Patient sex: F
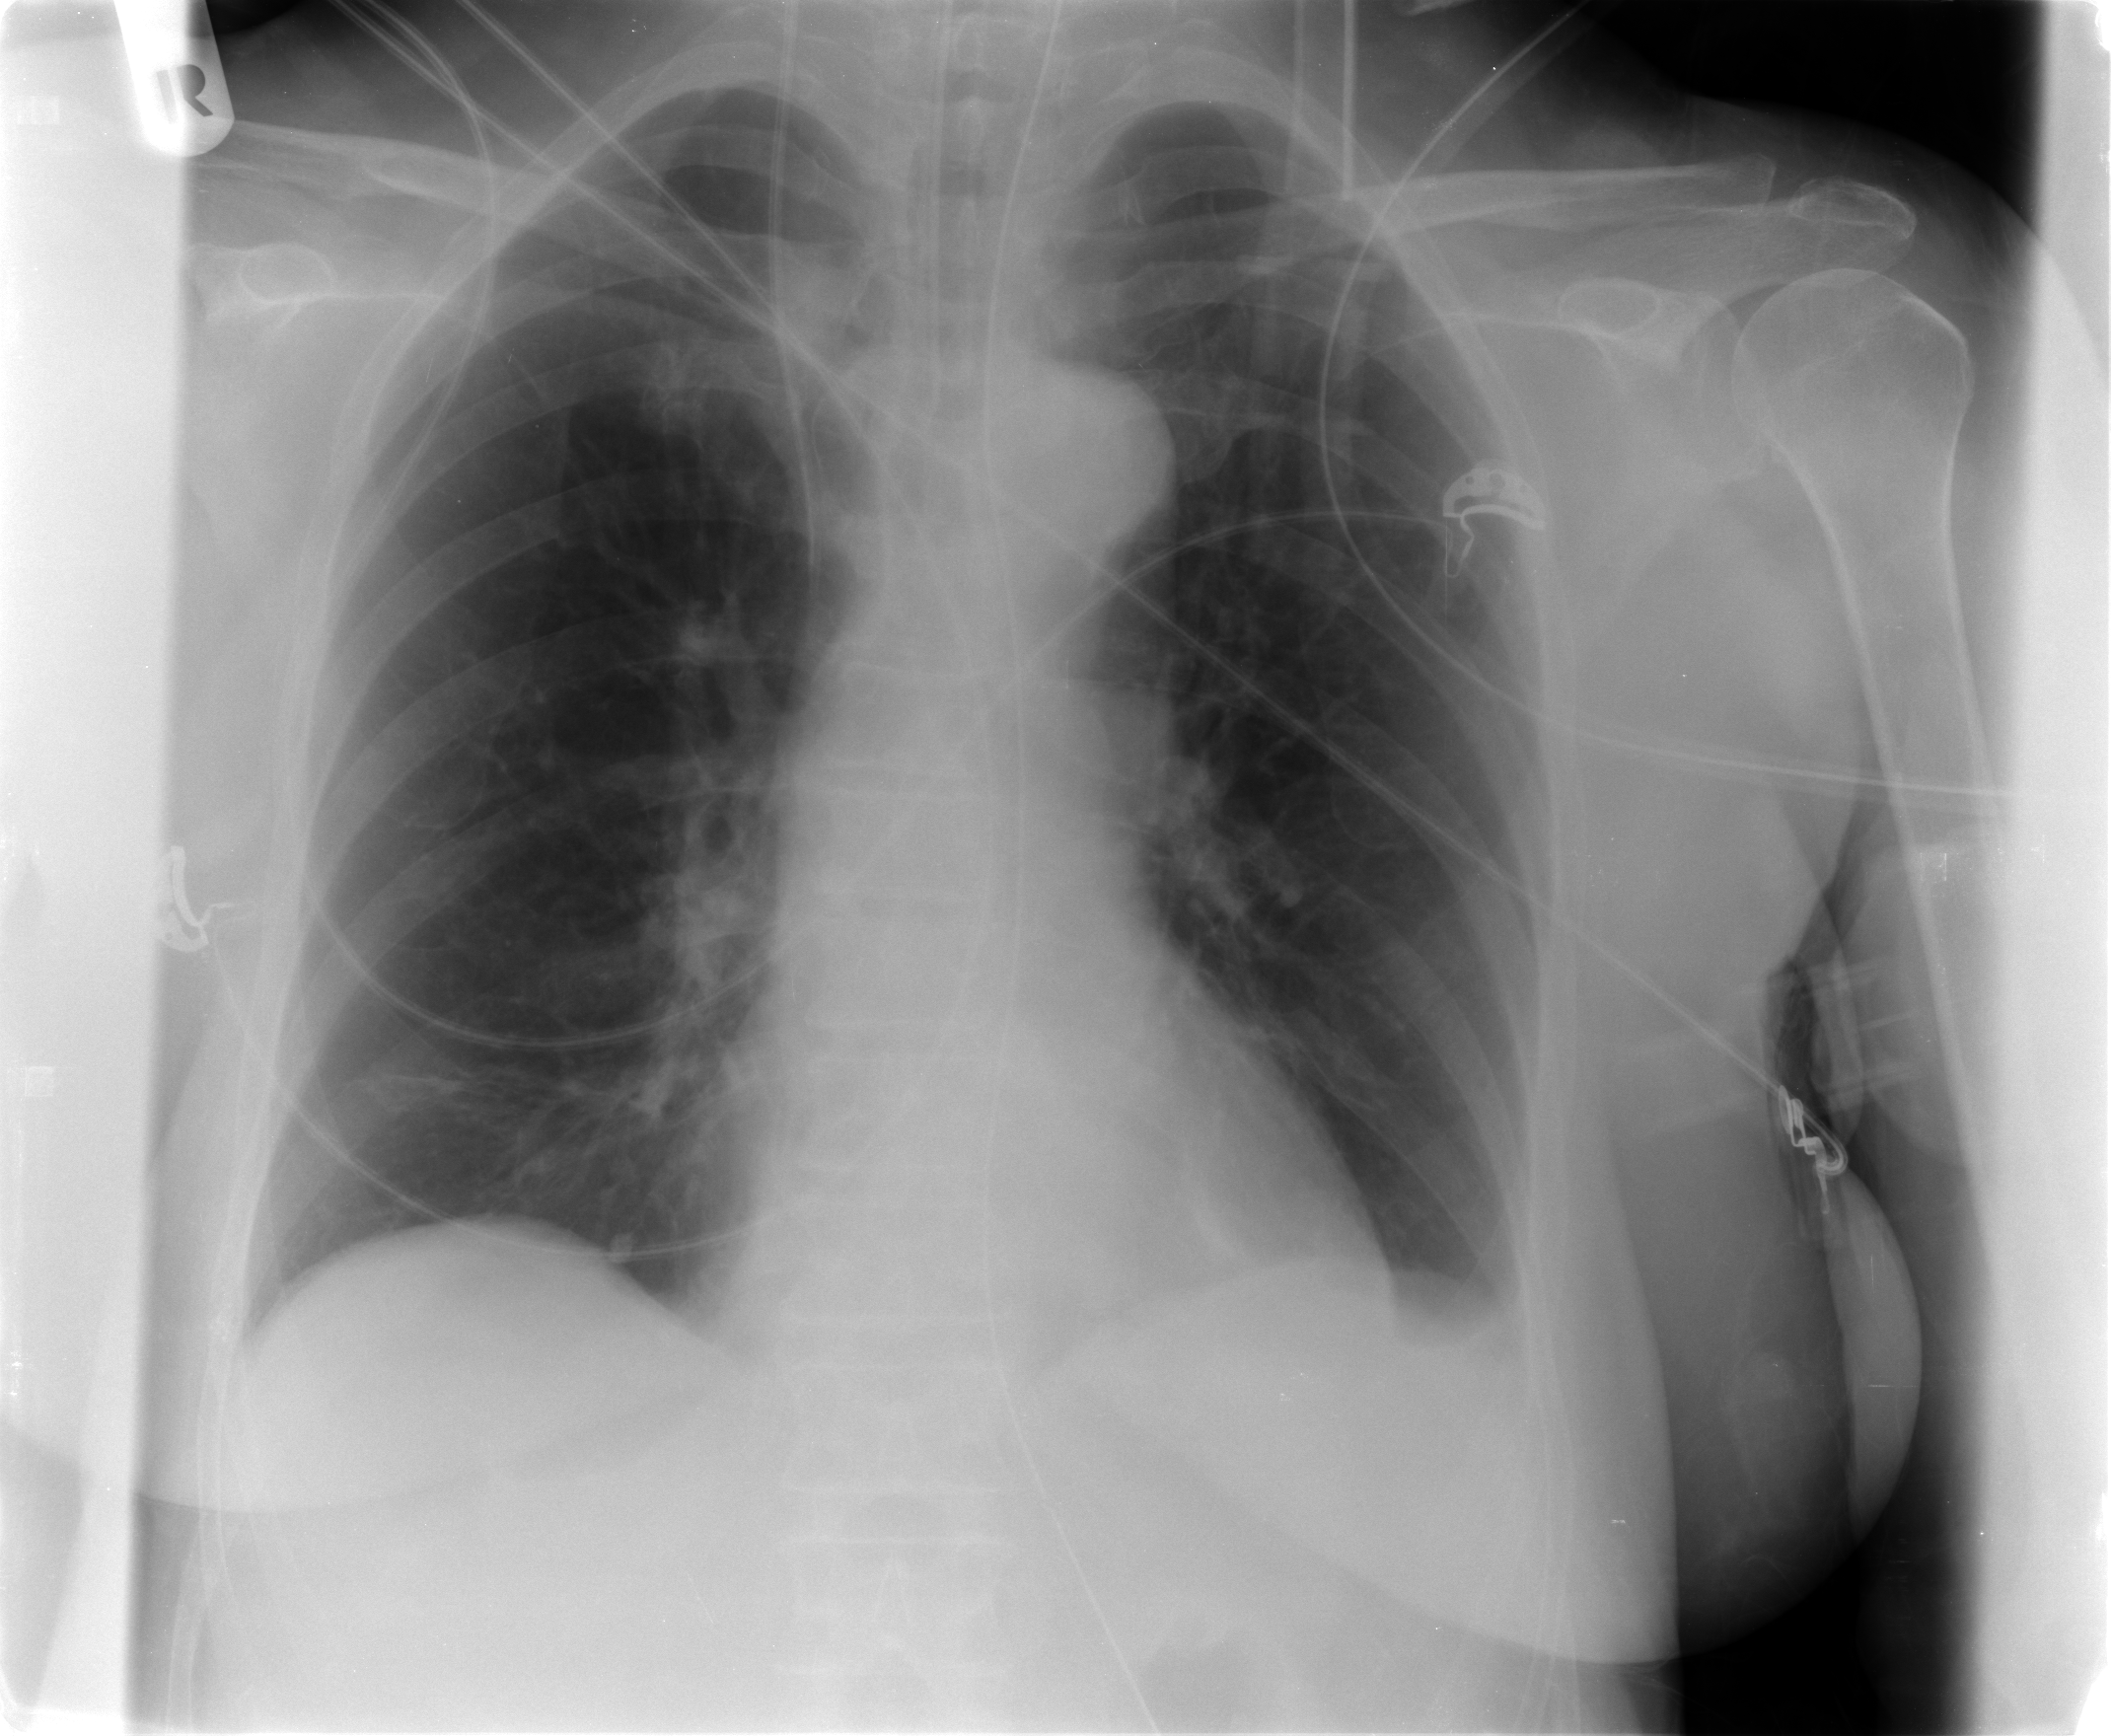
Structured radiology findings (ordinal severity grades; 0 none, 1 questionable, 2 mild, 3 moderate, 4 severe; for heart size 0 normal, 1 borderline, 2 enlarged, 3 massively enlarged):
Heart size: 0
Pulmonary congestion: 0
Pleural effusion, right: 0
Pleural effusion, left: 2
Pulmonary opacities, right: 0
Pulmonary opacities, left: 0
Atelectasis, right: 2
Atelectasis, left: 2